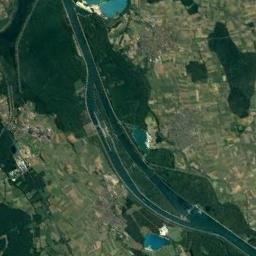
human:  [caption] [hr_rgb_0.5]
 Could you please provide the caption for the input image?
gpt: The river goes through farmland and trees .

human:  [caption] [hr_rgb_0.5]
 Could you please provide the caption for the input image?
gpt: A curved turquoise river with an island in the river, A lake next to it, And green and tan mixed fields on both sides of the shore .

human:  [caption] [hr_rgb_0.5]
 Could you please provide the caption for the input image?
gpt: There are many trees around the river .

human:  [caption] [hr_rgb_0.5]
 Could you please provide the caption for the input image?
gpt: The deep blue river with a long channel bar is flanked by some fields and forests .

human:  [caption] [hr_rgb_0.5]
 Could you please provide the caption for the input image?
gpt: There are many farmlands and some green forests near the river .